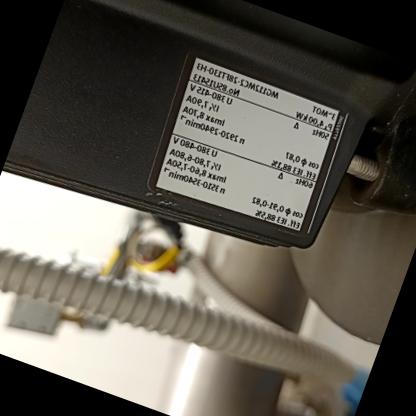
Klasa: tabliczka-znamionowa